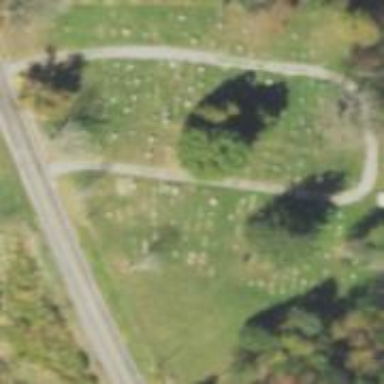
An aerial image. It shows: Cemetery.